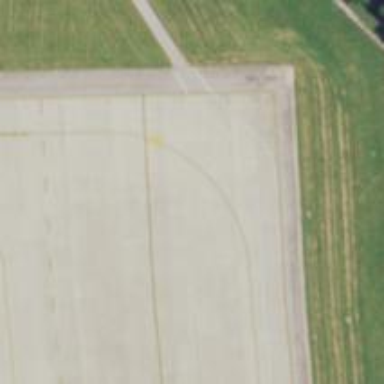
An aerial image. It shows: Image of taxiway at airport.